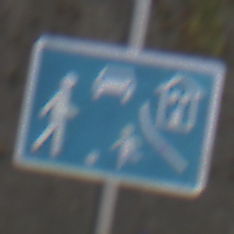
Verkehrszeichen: BeginnVerkehrsberuhigterBereich
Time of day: MorningAfternoon
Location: Outdoor (Suburban)
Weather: PartlyCloudy
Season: NotSpecified
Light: Natural